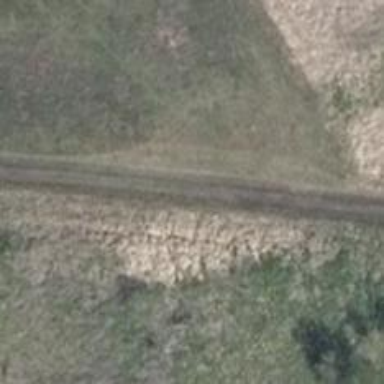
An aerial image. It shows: Track with grade 5 tracktype.